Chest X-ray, AP view. Patient: 56 years old, sex M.
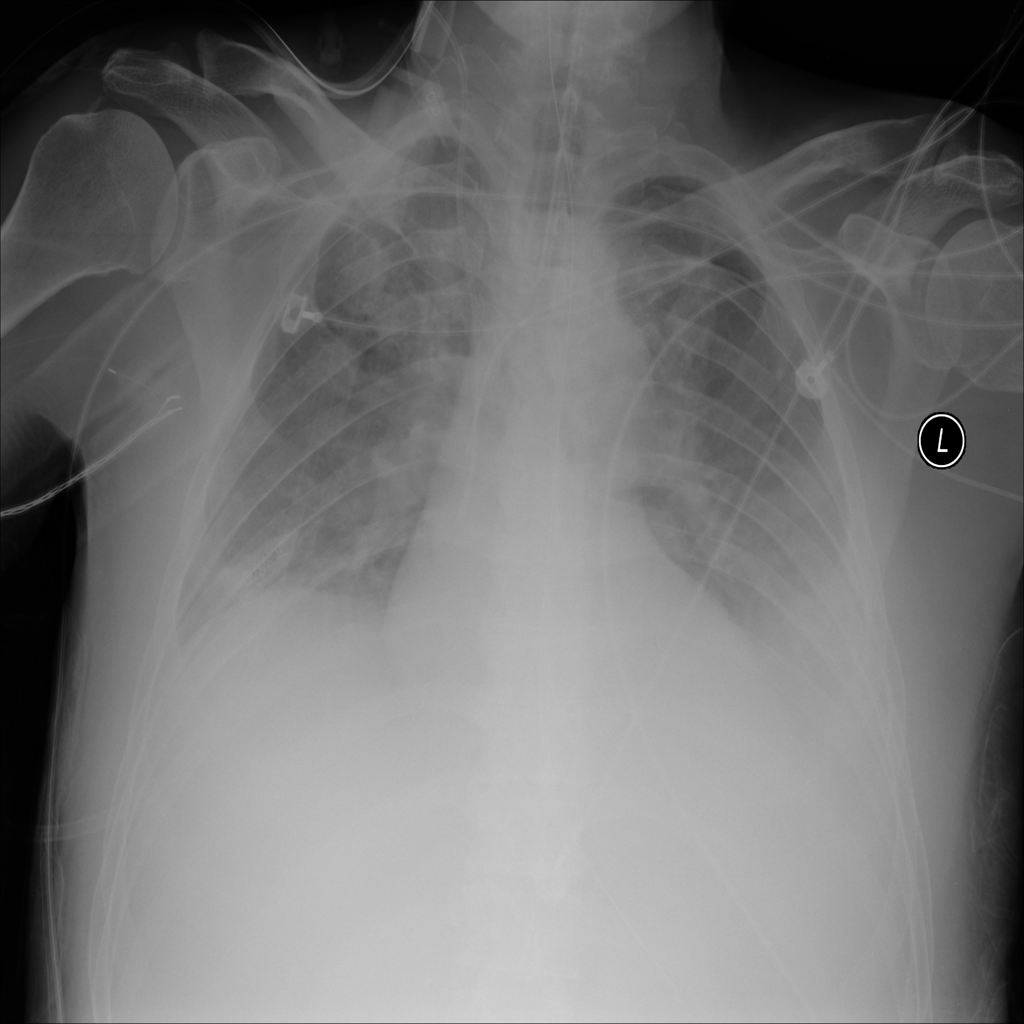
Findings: No Finding